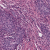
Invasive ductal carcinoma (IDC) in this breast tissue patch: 1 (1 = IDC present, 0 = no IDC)